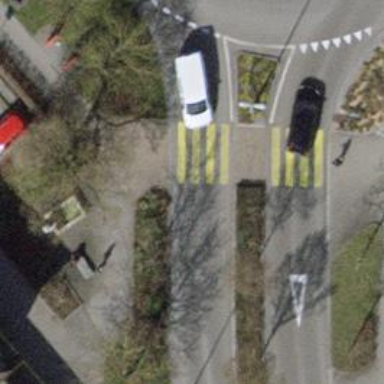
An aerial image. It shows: Traffic calming island.